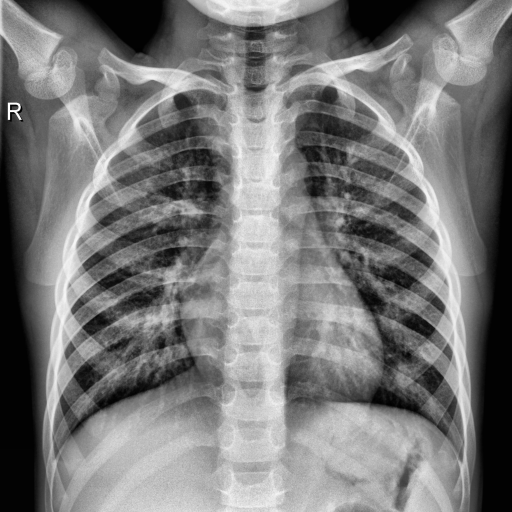
Finding: NORMAL